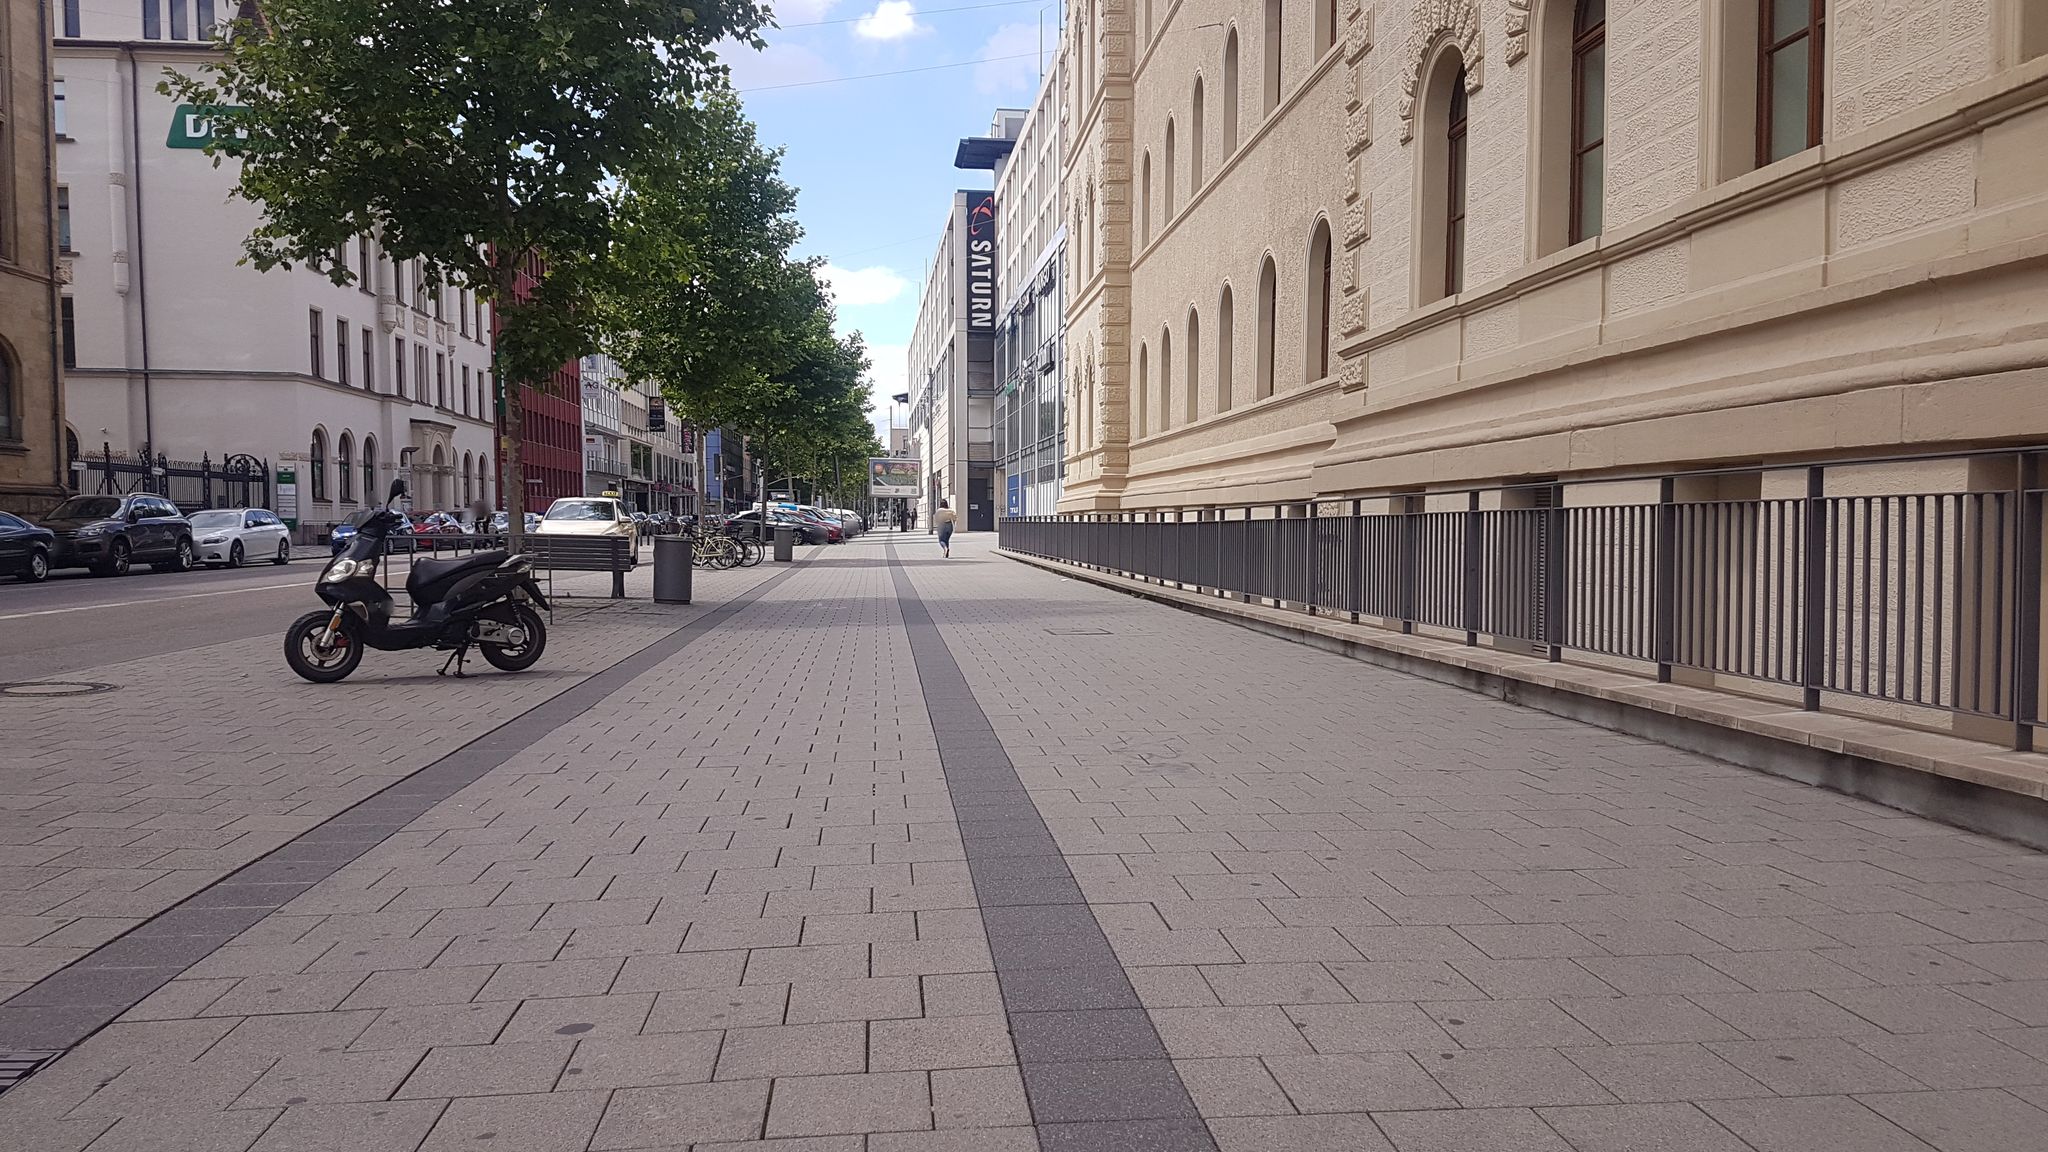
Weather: clear
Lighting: day
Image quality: good
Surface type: walking surface
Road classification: path, steps, pedestrian
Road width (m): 5
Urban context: urban centre
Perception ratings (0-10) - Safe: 4.44, Lively: 9.57, Beautiful: 5.65, Boring: 4.5, Depressing: 3.94, Wealthy: 4.41